Question: I have this piece of code in javascript:
'''
var i = 0;
var j = 0;
while (allTextLines.length) {
var line = allTextLines.shift().split('"');
var temp = line[1].split('');
if (i == 0) {
alert(temp);
i++;
}
var x = (temp[0] + temp[1]+ temp[2] + temp[3] + "-" + temp[4] + temp[5] + temp[6]);
var y = line[3];
var z = line[5];
var g = line[7];
lines[j] = (x + ", " + z + ", " + g);
j++;
}
'''
And it's happening something really weird. When 'i==0', it alerts 'temp' and its split. After that I'm getting:
'''
Uncaught TypeError: Cannot read property 'split' of undefined
'''
If I remove the 'if', I will have this error right on the start. But if I do something like this:
'''
var line = allTextLines.shift().split('"');
var temp = line[1].split('');
alert(temp);
var x = (temp[0] + temp[1]+ temp[2] + temp[3] + "-" + temp[4] + temp[5] + temp[6]);
'''
It has no problem splitting (also the alert shows that it has been correctly split). The only problem is that I will have to click "ok" 5600 times. I don't understand what the hell is going on and why I am having this error.
I'm splitting a CSV file with lines like this:
'''
35105,201401,503781827,"<PHONE>","Faro","Lagoa (Algarve)","Portugal"
'''
and I'm trying to add an '-' in here: "<PHONE>", so it becomes "8400-258"

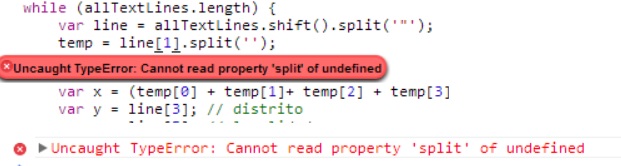
Answer: '''
var line = allTextLines.shift().split('"');
var temp = line[1].split('');
'''
Won't that fail when allTextLines only has one element in it, since the array is zero-based? I think you'd need to change the line[x] param to 0:
'''
var temp = line[0].split('');
'''